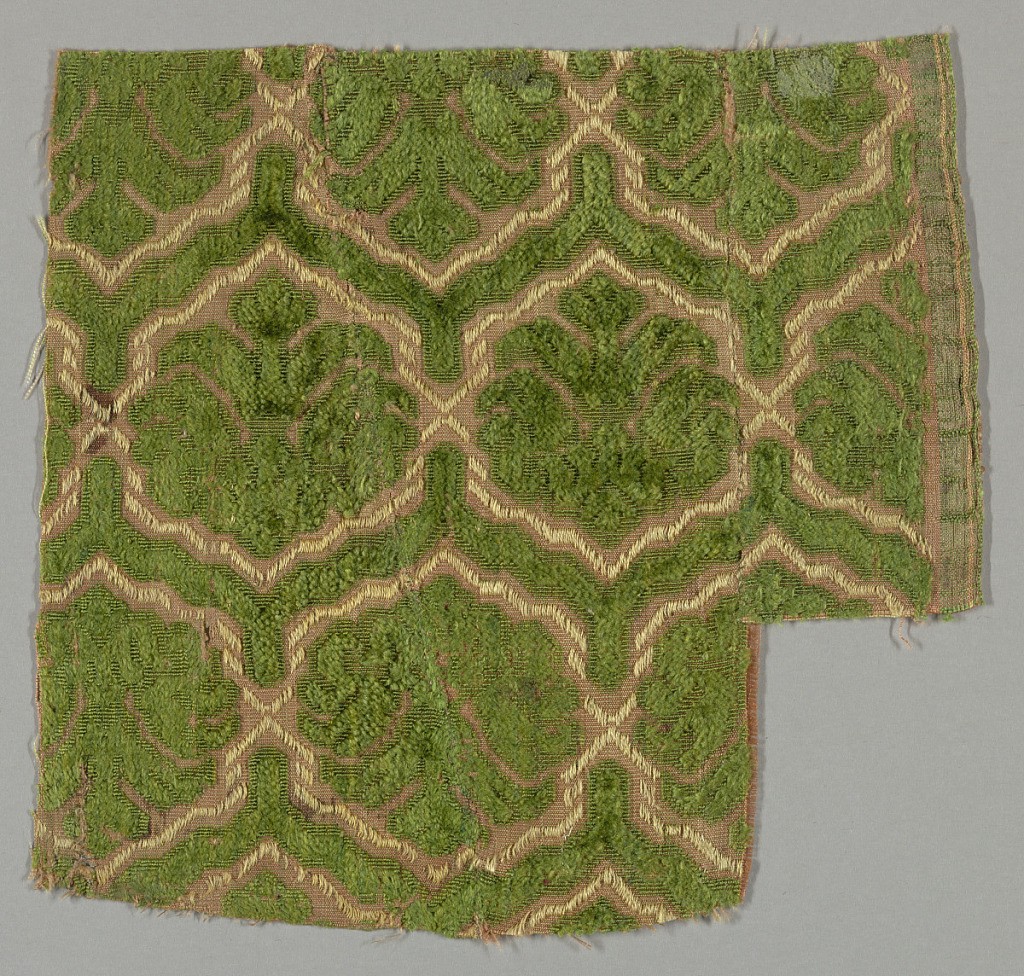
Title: Fragment
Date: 16th–17th century
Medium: silk Technique: cut and uncut supplementary warp pile (velvet) in a woven foundation
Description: Fragment of cut and uncut green velvet in a pattern of palmettes enframed in a hexagonal lattice. Palmettes alternately face up and down.